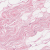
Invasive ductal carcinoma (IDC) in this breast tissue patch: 0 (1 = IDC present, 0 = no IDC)